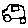
Label: car